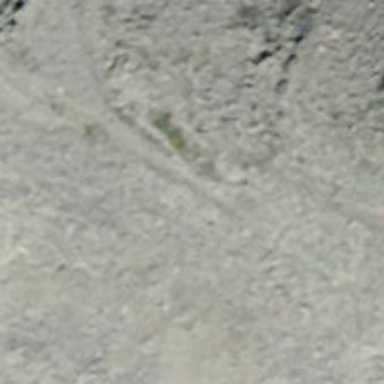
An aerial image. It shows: Natural cliff.